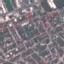
Land use / land cover: Residential